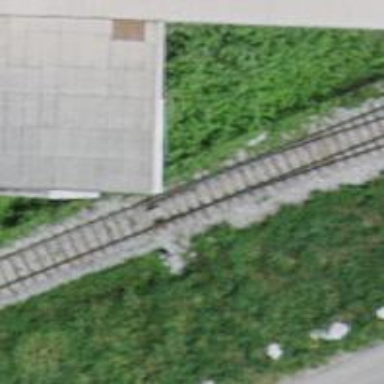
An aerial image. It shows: Railway switch.